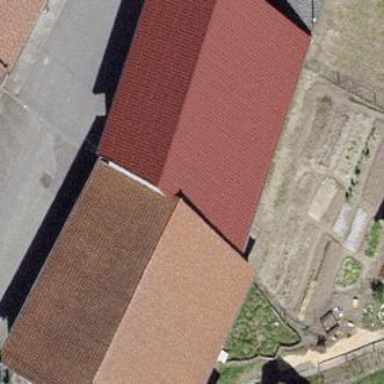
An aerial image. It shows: Farm building.